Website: home-depot
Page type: account-dashboard
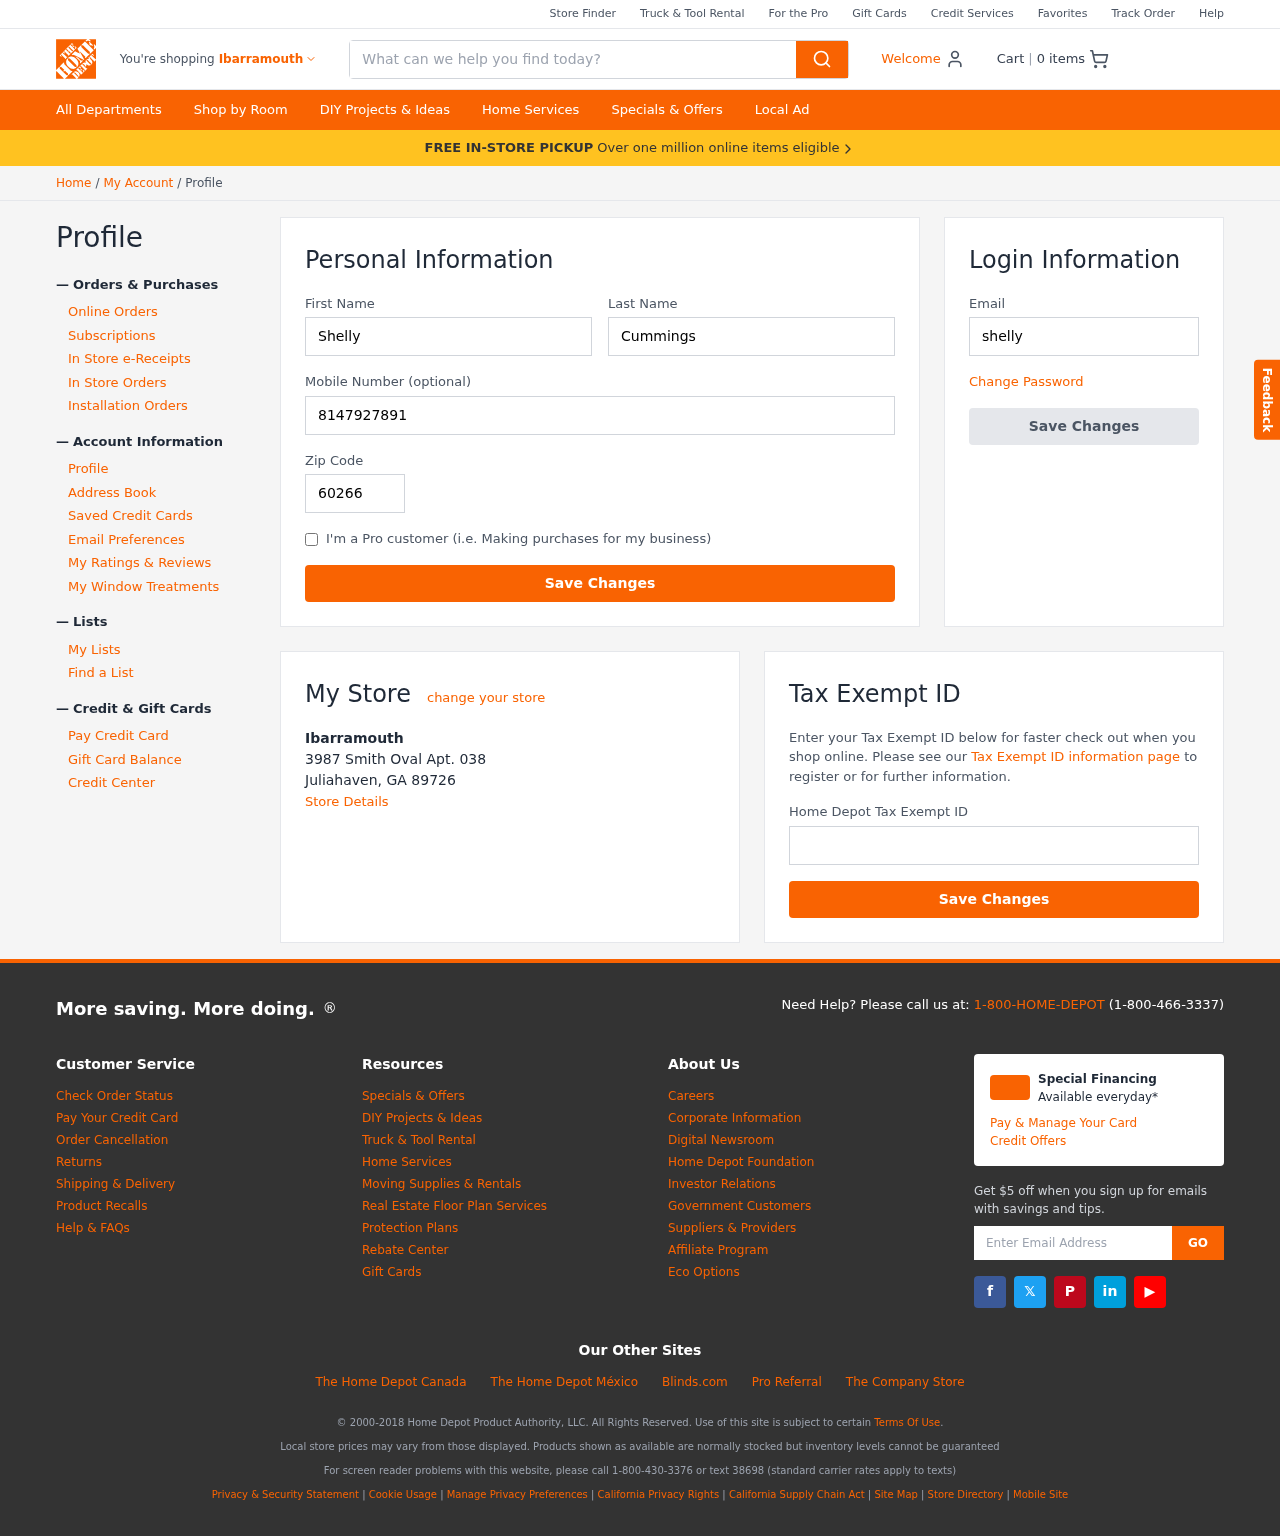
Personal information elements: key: PII_CITY
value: Ibarramouth
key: PII_EMAIL
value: shelly.cummings@gmail.com
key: PII_FIRSTNAME
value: Shelly
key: PII_LASTNAME
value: Cummings
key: PII_LOCATION1_CITY_STATE_ZIP
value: Juliahaven, GA 89726
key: PII_LOCATION1_NAME
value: Ibarramouth
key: PII_LOCATION1_STREET
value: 3987 Smith Oval Apt. 038
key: PII_PHONE
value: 8147927891
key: PII_POSTCODE
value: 60266
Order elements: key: ORDER_NUM_ITEMS
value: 0
Search elements: key: HEADER_SEARCH
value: What can we help you find today?